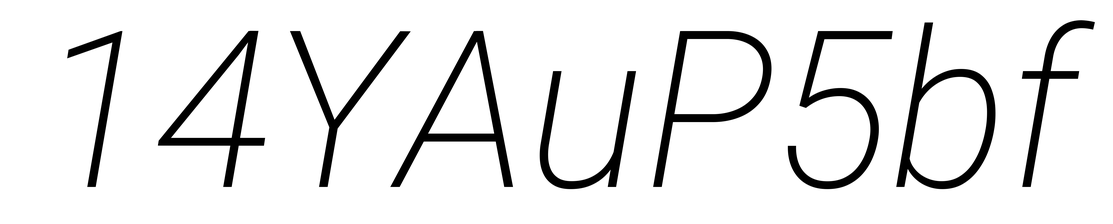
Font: Roboto-Italic_ExtraLight_Italic